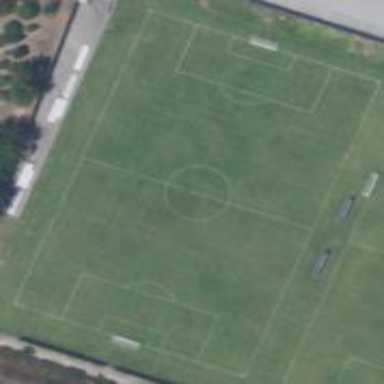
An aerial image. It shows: Soccer pitch designated for leisure and sports activities.